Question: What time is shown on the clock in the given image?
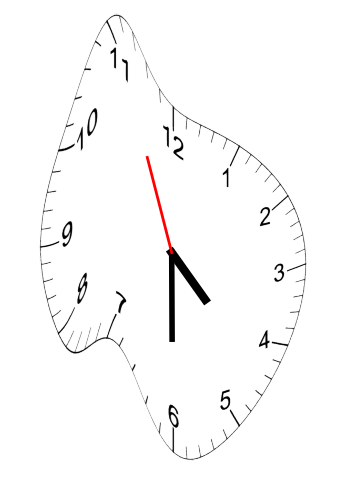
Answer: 04:29:56